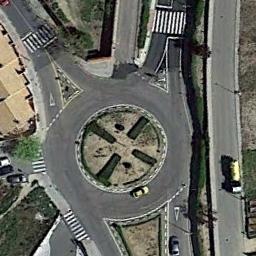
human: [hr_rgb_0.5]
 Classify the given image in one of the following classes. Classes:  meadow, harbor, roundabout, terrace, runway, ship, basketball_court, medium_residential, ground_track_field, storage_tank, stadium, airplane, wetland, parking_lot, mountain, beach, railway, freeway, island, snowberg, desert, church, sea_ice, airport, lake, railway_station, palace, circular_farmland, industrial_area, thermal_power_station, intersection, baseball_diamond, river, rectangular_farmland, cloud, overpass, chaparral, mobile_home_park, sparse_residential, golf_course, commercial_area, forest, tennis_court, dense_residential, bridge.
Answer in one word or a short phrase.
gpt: roundabout